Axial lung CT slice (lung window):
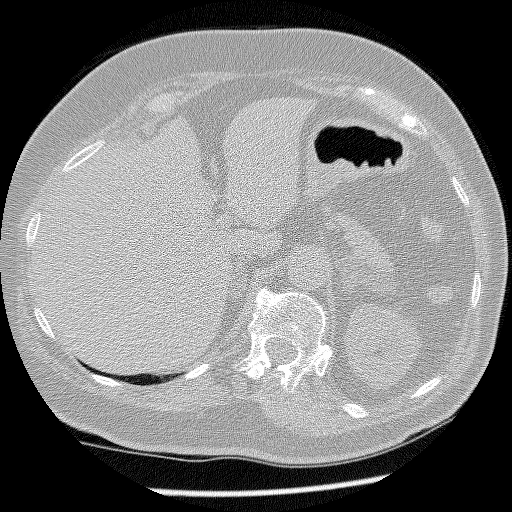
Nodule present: no